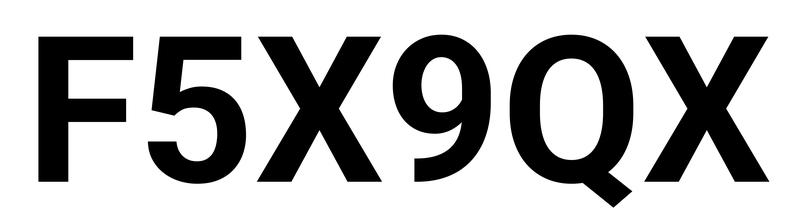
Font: Roboto_Bold